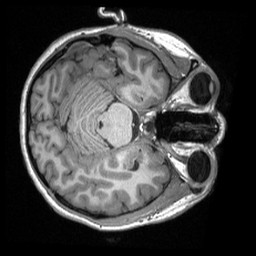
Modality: T1w
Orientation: axial
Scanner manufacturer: siemens
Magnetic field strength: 3 T
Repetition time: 2.3 s
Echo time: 0.00308 s